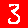
Digit: 3